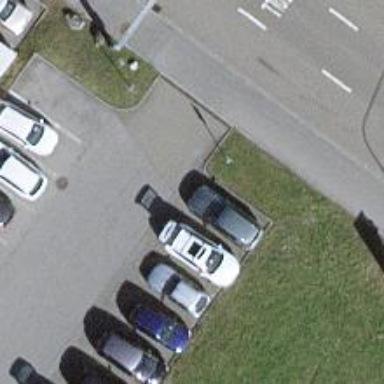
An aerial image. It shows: Paved parking aisle serving as service road.